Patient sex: F
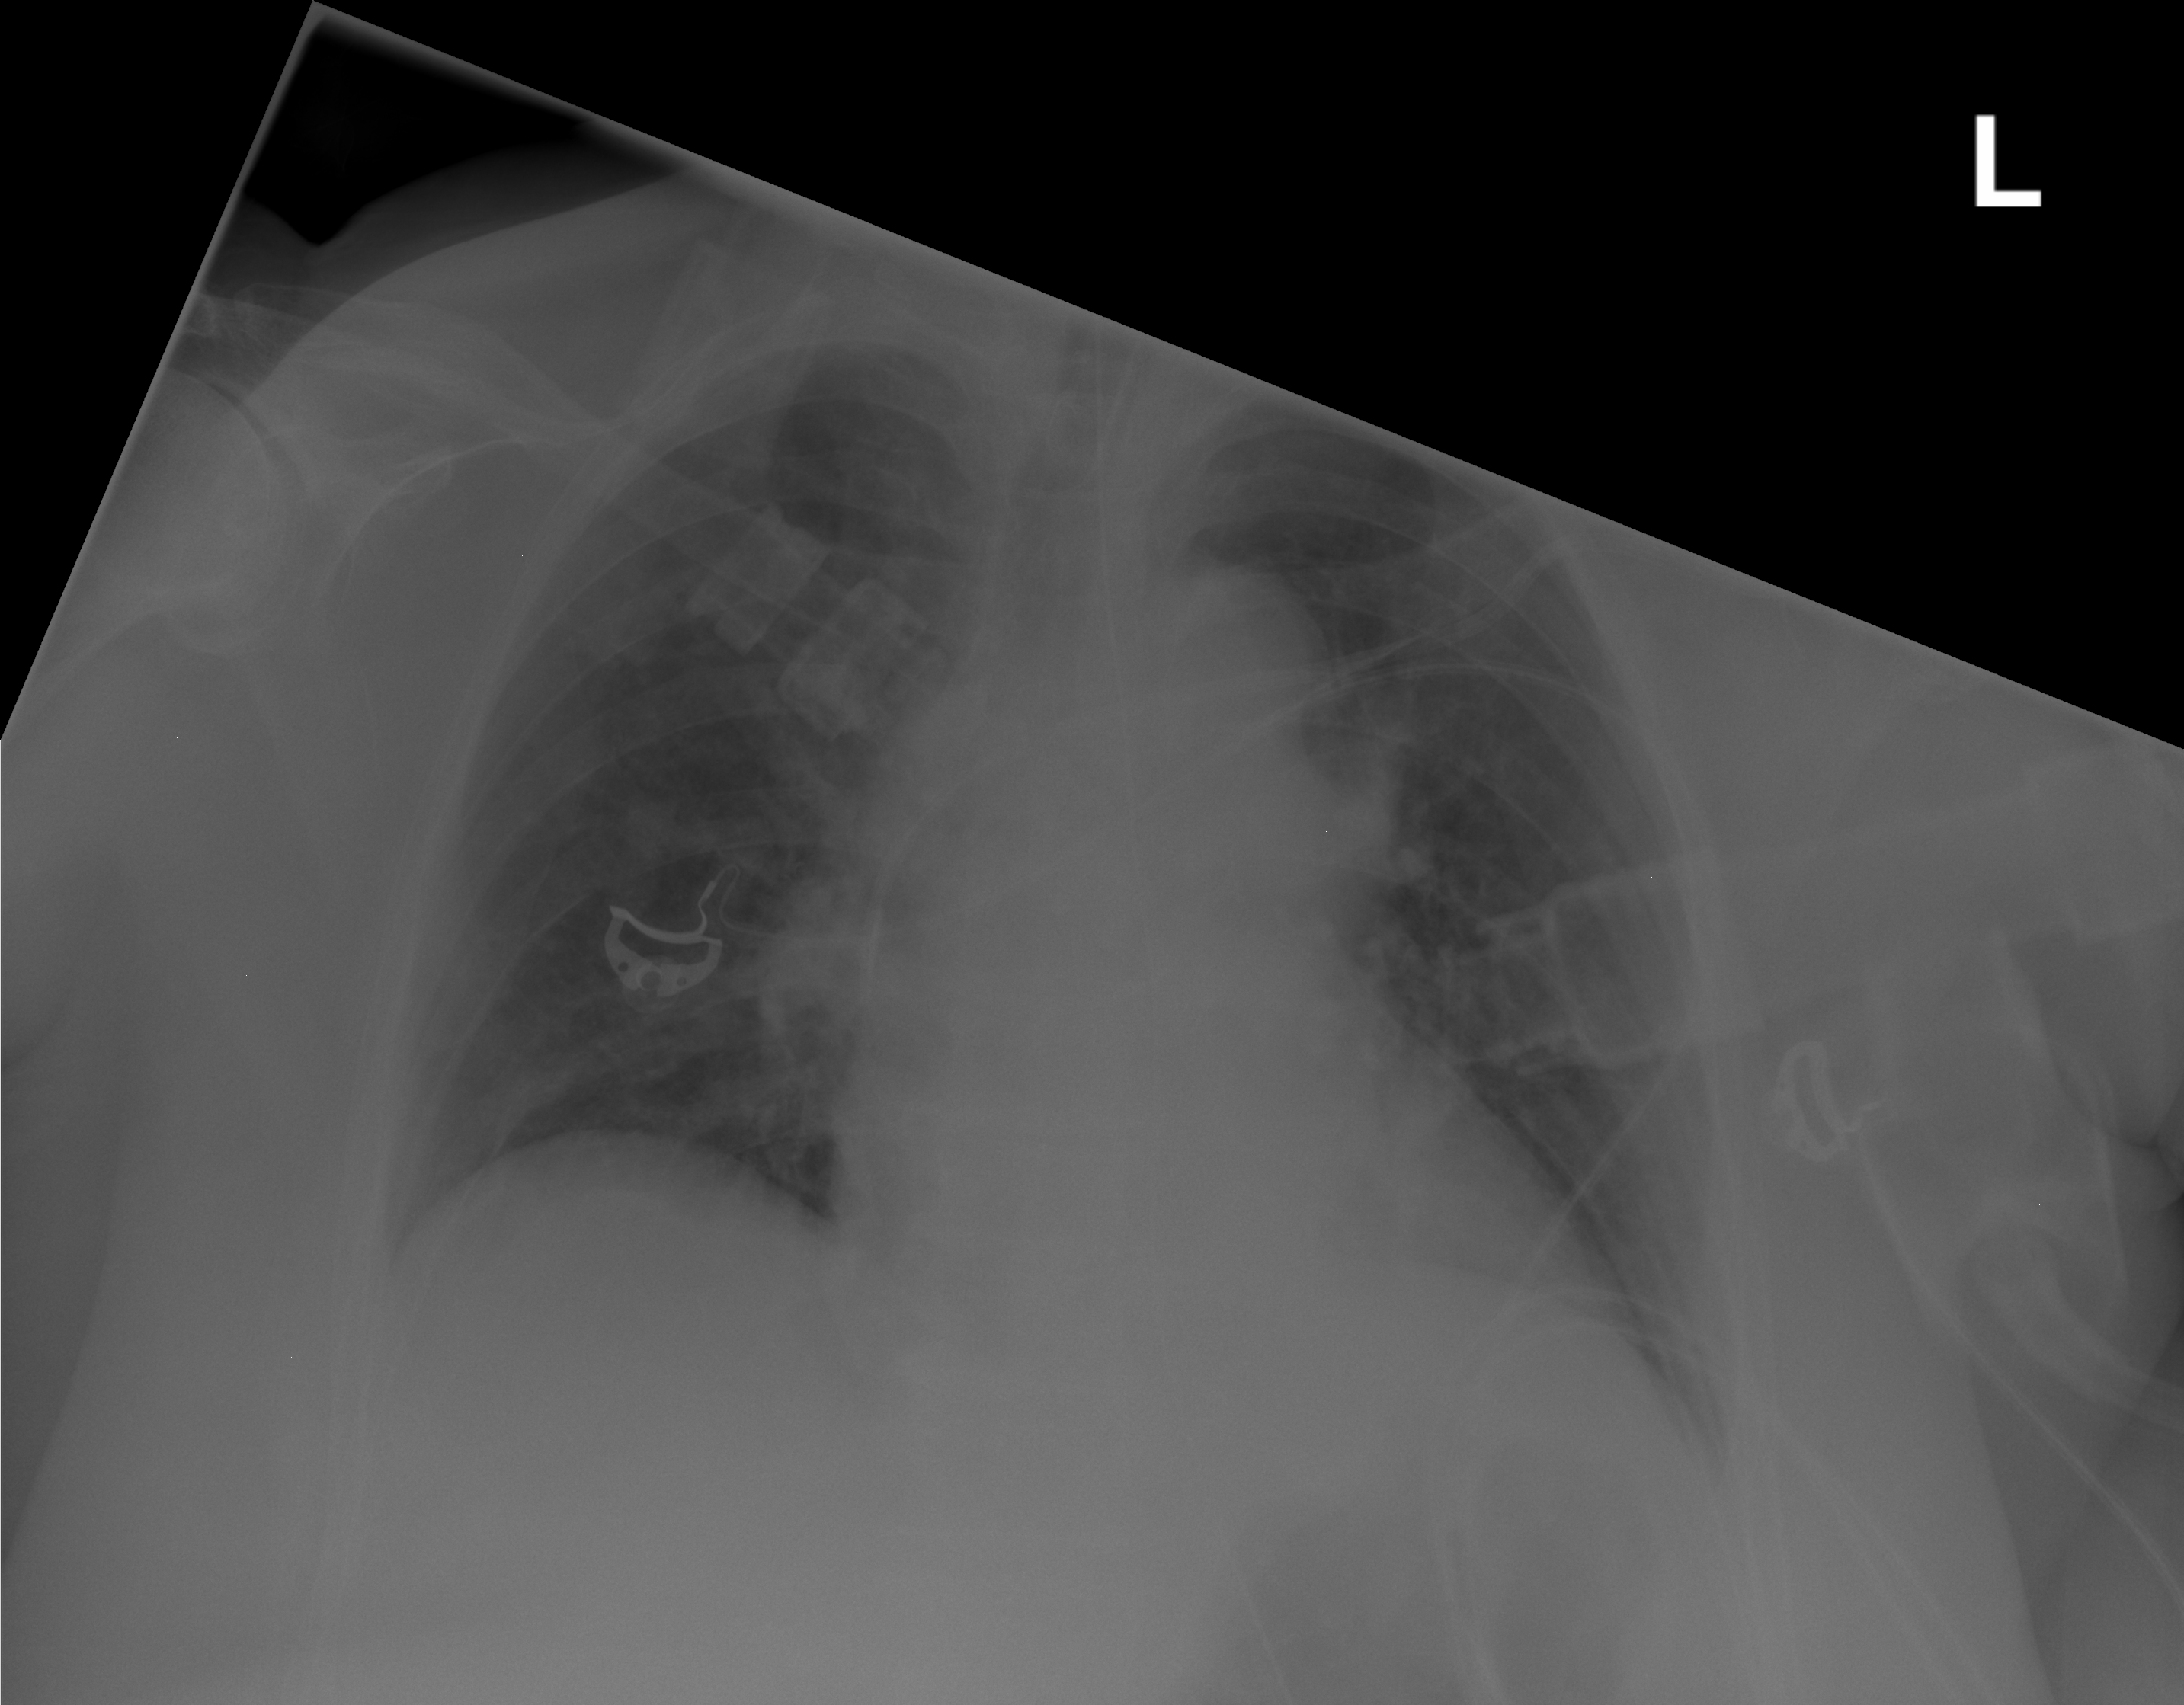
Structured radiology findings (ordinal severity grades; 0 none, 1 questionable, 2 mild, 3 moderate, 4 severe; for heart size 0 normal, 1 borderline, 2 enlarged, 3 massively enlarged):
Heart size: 1
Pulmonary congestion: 2
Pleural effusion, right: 0
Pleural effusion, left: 0
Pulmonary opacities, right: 1
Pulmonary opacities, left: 1
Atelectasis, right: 1
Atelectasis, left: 0